Field crop: maize
Growth stage: 2
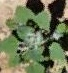
Species: chenopodium